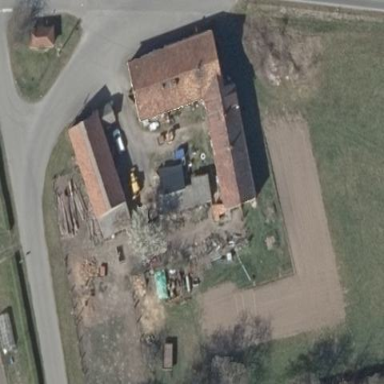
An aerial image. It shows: Detached building with gabled roof.